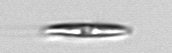
Label: pennate